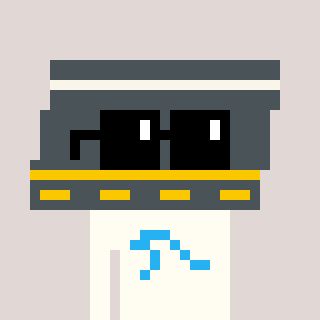
a pixel art character with square black sunglasses, a road-shaped head and a grayscale-colored body on a warm background